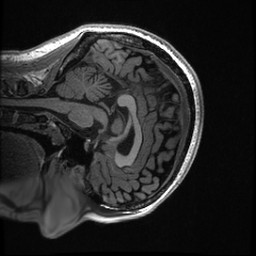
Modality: T1w
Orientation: sagittal
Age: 24
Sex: female